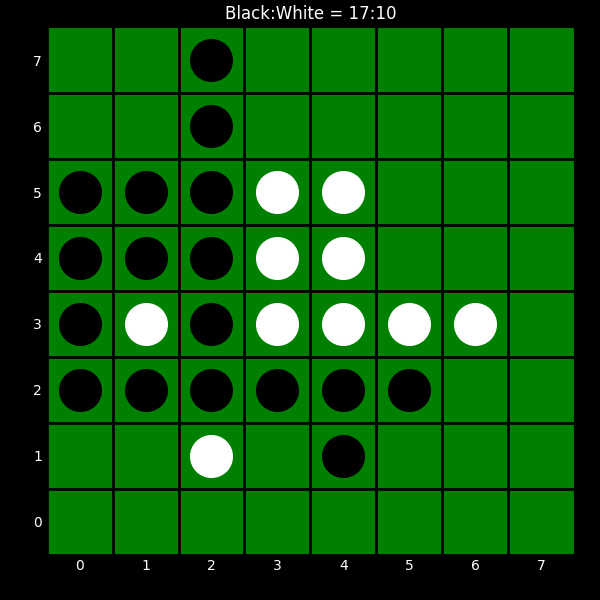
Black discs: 17
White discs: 10